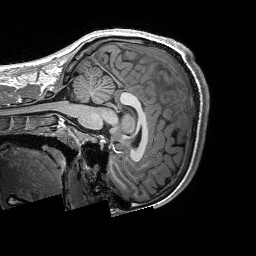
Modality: T1w
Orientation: sagittal
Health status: ill
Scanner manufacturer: siemens
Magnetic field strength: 3 T
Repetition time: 2.3 s
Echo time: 0.00226 s